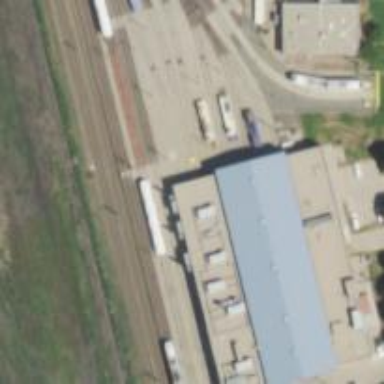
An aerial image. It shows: Light rail yard with electrified contact line. The yard includes building passage tunnel.